Interaction volume radius: 5 \u00c5
Interaction volume height: 25 \u00c5
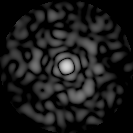
Disorder parameter: 0.8455